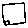
Label: square